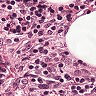
Metastatic tissue present: no